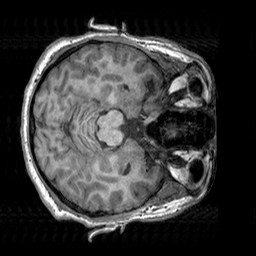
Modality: T1w
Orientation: axial
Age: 35
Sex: male
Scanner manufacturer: siemens
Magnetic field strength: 3 T
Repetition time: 2.3 s
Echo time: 0.00303 s